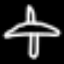
Label: airplane